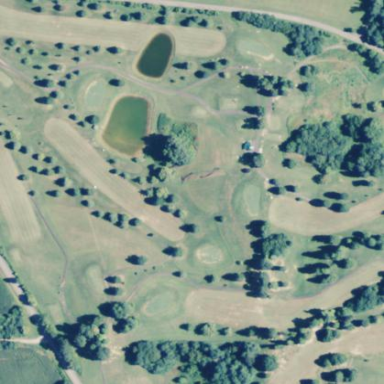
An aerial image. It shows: Golf course surrounded by greenery.